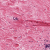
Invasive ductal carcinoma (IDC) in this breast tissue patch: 0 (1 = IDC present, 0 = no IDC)